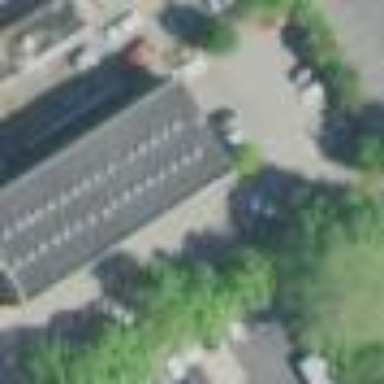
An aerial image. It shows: Parking area with surface.